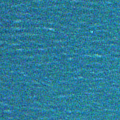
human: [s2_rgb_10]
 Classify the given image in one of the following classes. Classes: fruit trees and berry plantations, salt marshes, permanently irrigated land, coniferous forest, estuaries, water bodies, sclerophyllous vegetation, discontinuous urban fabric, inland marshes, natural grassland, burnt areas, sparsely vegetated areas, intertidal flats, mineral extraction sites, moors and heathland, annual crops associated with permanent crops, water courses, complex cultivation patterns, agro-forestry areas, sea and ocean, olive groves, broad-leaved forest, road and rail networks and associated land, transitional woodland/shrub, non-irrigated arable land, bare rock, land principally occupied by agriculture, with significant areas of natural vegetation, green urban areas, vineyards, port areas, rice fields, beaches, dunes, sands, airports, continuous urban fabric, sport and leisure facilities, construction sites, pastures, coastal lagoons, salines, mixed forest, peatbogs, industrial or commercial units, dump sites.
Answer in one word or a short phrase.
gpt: sea and ocean